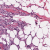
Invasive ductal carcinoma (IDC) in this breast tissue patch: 1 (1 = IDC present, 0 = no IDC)